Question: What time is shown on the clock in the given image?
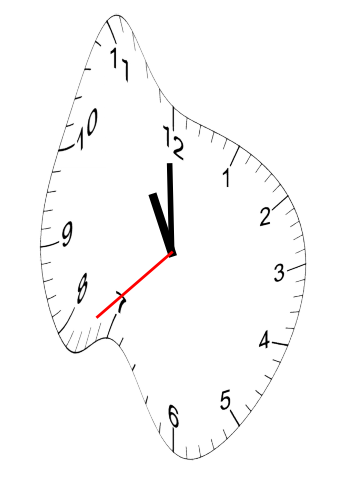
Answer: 10:59:38